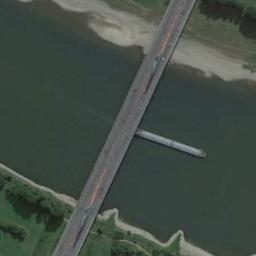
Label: bridge